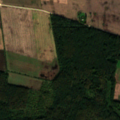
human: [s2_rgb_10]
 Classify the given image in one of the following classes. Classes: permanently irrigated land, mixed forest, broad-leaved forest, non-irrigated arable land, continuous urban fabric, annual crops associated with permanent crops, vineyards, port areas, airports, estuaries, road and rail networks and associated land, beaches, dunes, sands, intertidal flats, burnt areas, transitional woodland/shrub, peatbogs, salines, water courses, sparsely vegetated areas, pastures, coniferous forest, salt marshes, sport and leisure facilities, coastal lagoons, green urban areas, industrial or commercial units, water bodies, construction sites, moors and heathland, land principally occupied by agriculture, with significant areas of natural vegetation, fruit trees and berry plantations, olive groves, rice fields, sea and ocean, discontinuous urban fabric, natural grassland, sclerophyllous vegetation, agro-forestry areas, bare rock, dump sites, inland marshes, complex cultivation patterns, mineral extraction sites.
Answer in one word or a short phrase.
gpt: non-irrigated arable land, broad-leaved forest